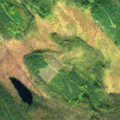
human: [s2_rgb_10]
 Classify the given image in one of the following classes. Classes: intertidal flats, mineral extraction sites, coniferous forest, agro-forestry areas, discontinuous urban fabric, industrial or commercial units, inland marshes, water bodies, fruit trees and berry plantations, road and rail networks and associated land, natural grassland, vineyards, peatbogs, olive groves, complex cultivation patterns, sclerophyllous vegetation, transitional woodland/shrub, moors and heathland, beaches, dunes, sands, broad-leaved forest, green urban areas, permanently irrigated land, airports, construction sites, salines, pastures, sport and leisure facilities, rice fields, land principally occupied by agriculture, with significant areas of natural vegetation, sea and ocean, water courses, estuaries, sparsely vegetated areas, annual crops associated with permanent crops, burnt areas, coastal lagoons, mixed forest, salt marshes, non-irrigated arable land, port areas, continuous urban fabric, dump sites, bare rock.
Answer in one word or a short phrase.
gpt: coniferous forest, transitional woodland/shrub, peatbogs